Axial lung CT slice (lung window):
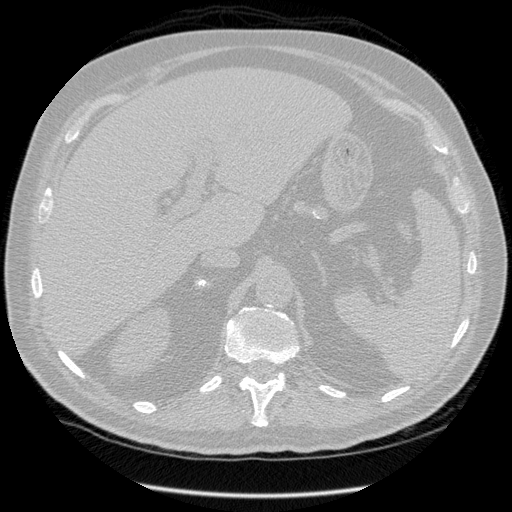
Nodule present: no